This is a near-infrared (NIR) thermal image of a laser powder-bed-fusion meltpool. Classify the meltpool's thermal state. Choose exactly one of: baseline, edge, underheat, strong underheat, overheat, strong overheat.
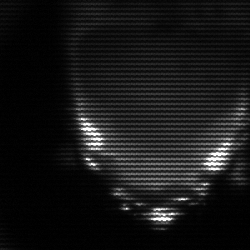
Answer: edge